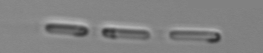
Label: Skeletonema